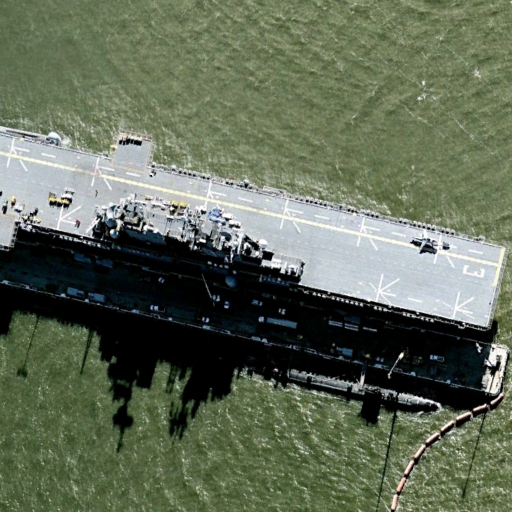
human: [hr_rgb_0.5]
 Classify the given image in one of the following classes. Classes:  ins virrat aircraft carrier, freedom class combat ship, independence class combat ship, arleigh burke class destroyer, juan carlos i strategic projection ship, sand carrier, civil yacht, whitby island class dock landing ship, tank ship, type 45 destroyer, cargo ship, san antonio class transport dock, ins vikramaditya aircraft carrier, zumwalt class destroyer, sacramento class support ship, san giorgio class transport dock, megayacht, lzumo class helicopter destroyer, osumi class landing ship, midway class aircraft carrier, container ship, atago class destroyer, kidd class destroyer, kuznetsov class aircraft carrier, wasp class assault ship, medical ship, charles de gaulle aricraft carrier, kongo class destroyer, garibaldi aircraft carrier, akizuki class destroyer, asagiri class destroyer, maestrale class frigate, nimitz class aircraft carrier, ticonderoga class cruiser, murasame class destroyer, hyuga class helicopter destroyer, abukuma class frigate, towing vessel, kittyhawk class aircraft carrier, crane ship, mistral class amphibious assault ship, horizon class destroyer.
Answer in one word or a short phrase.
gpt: Wasp class assault ship